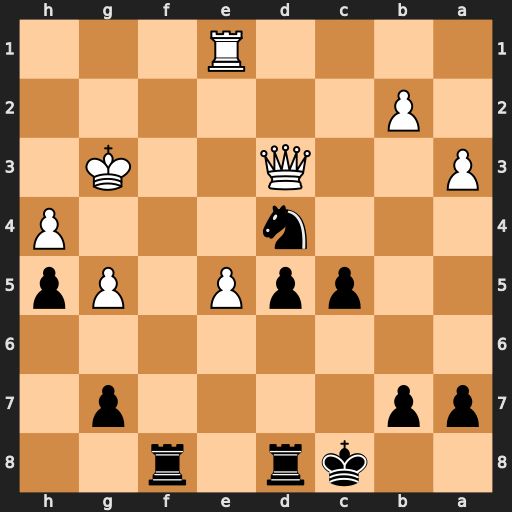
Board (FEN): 2kr1r2/pp4p1/8/2ppP1Pp/3n3P/P2Q2K1/1P6/4R3
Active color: b
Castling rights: -
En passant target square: -
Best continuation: Rf3+ Qxf3 Nxf3